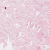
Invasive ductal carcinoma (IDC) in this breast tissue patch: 0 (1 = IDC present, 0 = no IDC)